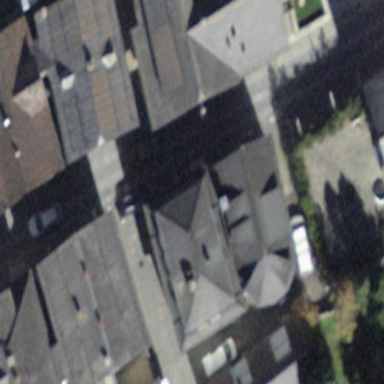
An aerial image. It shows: Beautiful apartment building with mansard roof.